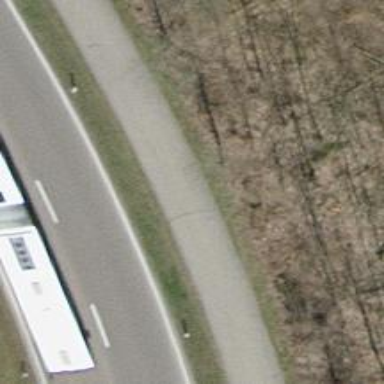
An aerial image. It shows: Asphalt sidewalk path.